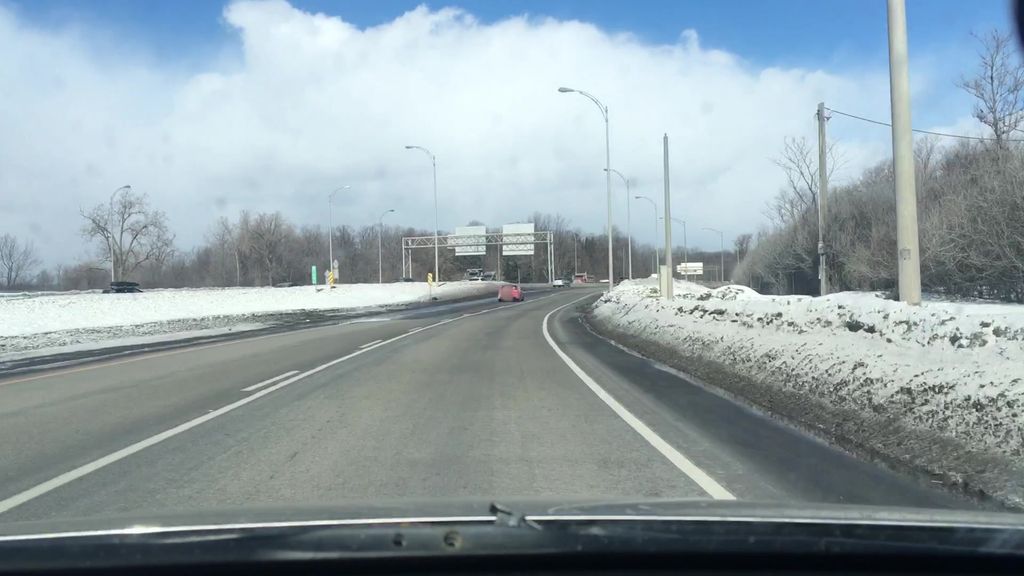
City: ottawa-gatineau